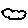
Label: cloud